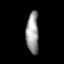
Tissue: prostate
Cell type: Fibroblasts
Senescence score: 0.6851
Nuclear area (px): 512
Mean DAPI intensity: 152.328